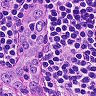
Metastatic tissue present: no